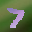
Label: 7